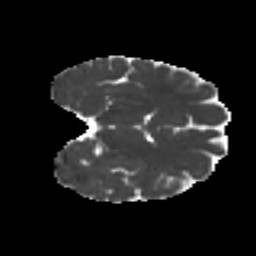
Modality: MD
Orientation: coronal
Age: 29
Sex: female
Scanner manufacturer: ge
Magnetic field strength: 3 T
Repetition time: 7.8 s
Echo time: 0.0606 s